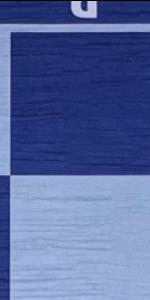
Label: Empty